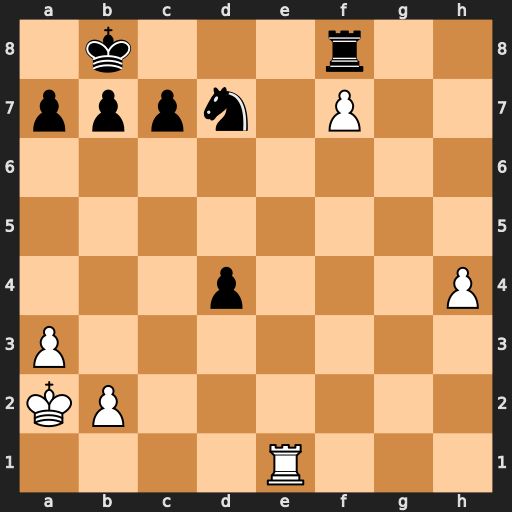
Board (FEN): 1k3r2/pppn1P2/8/8/3p3P/P7/KP6/4R3
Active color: w
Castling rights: -
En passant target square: -
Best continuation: Re8+ Rxe8 fxe8=Q#